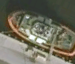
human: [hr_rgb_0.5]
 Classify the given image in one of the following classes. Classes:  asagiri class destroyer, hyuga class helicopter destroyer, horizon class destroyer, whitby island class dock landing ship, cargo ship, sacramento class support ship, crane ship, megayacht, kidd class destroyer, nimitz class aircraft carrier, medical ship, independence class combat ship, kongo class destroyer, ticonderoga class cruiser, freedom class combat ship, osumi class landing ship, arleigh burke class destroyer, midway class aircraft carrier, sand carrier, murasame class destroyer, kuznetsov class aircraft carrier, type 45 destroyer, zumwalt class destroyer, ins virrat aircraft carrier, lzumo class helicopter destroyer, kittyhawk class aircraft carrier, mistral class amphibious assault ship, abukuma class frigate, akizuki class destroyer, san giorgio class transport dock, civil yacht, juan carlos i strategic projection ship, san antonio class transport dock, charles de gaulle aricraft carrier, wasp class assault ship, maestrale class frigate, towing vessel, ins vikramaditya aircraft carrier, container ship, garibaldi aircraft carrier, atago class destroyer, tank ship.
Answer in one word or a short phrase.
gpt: Towing vessel